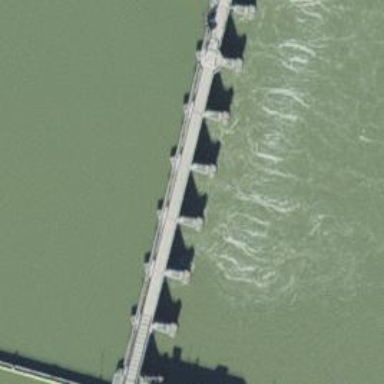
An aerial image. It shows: Bridge with supports.